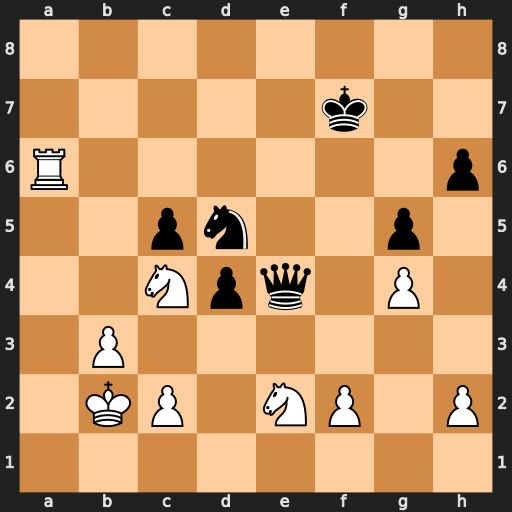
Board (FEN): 8/5k2/R6p/2pn2p1/2Npq1P1/1P6/1KP1NP1P/8
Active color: w
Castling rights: -
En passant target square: -
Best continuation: Nd6+ Ke7 Nxe4